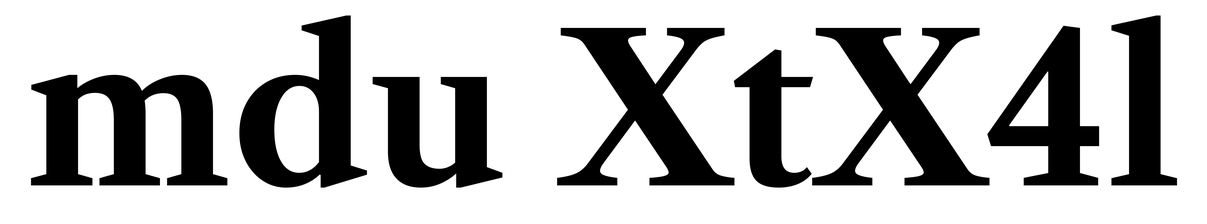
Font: LibreCaslonText_Bold